Aerial crown-view tile of a tropical tree (Barro Colorado Island, Panama), acquired 20250715:
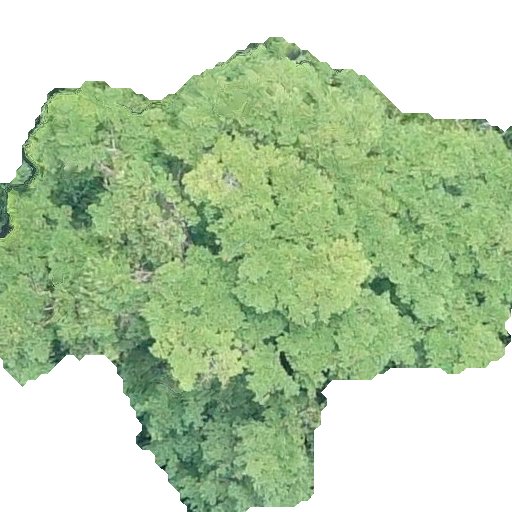
Species: Terminalia amazonia
GBIF accepted scientific name: Terminalia amazonica
Crown area: 259.766 m²